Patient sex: M
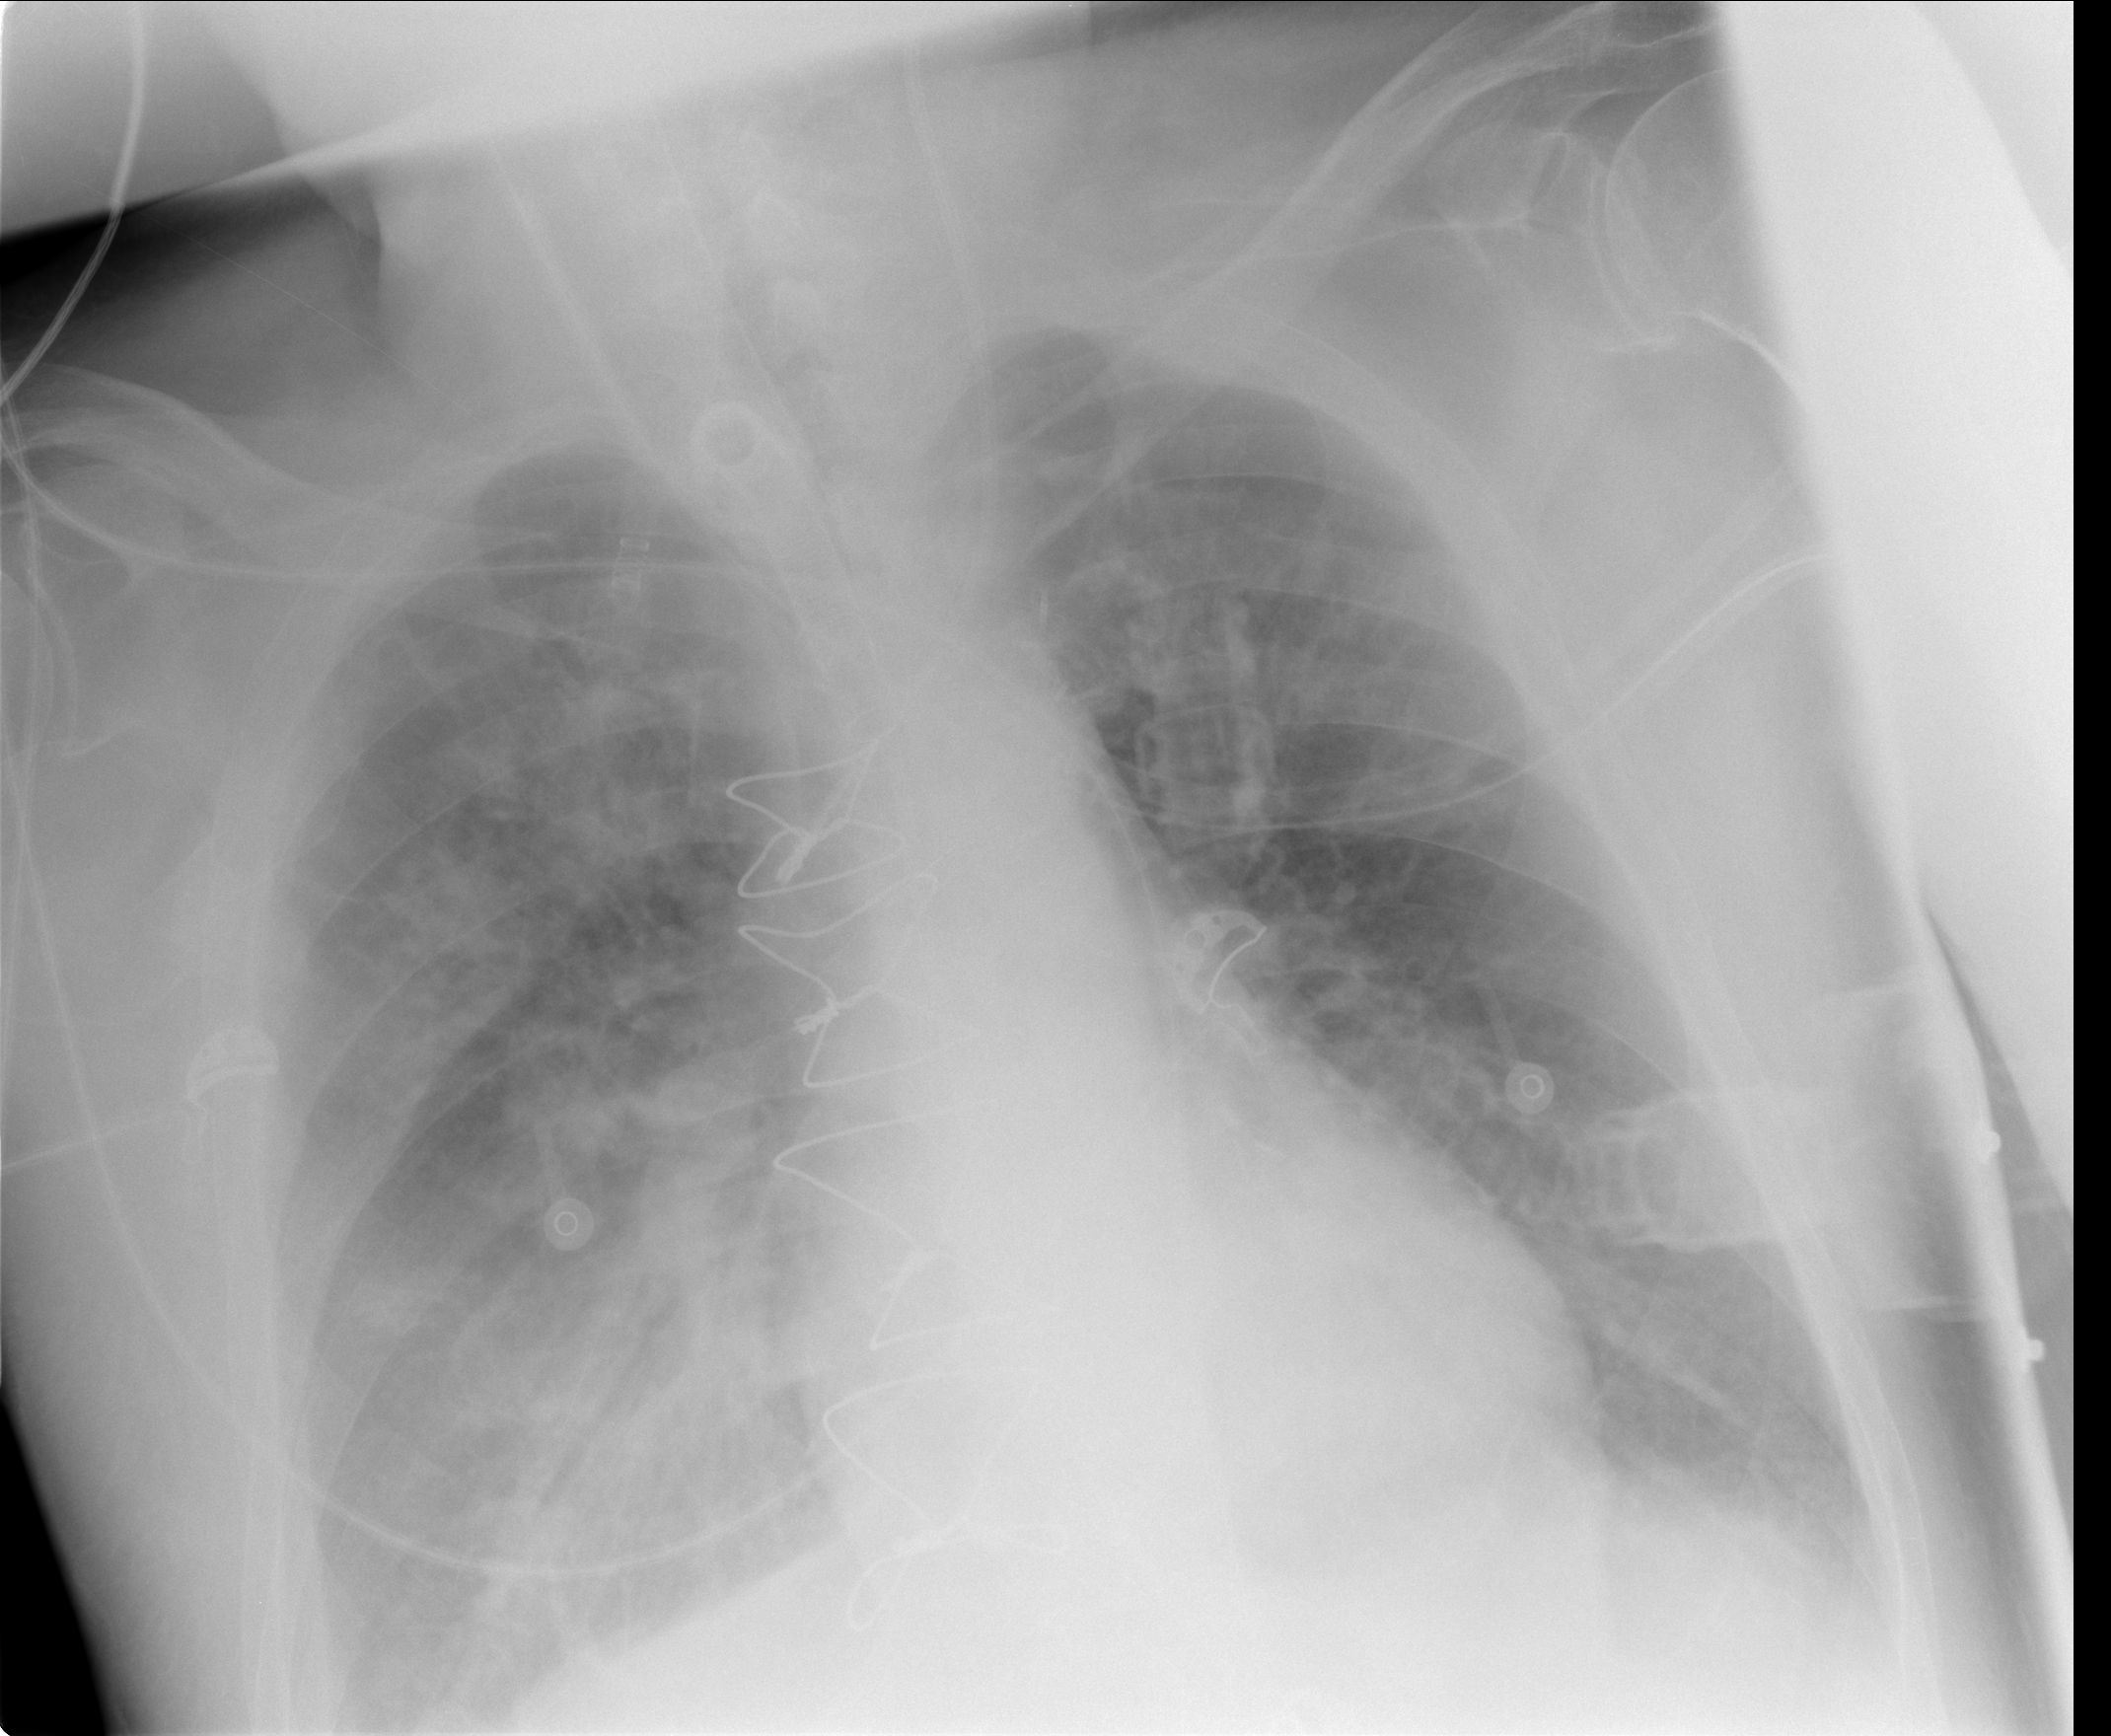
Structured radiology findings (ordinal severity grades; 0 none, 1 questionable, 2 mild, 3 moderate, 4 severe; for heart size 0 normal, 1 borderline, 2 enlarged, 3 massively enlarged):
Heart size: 0
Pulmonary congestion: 3
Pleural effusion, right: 0
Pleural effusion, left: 1
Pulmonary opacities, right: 3
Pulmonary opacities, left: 1
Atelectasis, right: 2
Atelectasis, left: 2